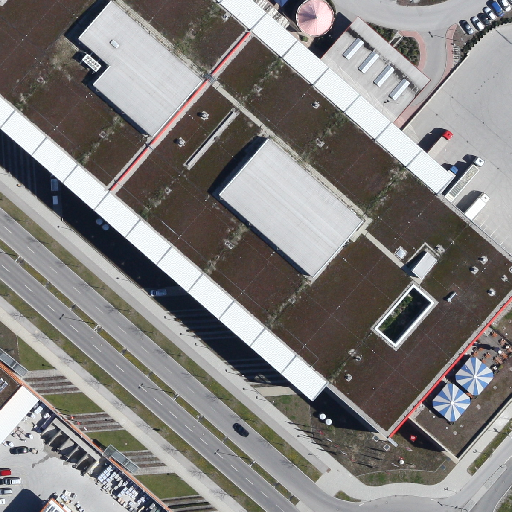
Referring expression: bikeway along with tree